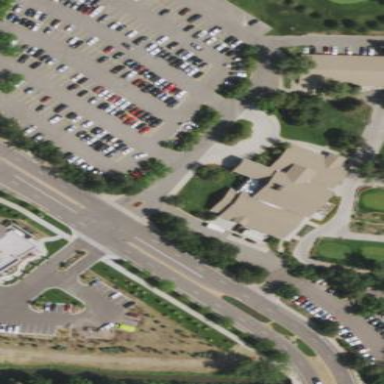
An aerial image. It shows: Clubhouse building at golf course.